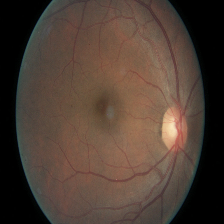
Diabetic retinopathy grade: Moderate